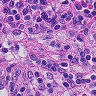
Metastatic tissue present: no